Question: Store label information into history table | Swift | Xcode
If someone can help me with this. So basically what this application does is, it uses azure cognitive services to convert a picture into text and display it in the second screen when analyze is pressed, I want this information to be stored in the third view as a history. Can anyone help in achieving this? Very new in swift, so trying to figure out stuff. Thanks in advance.
Screenshot of the app main storyboard, to clarify what I am asking:

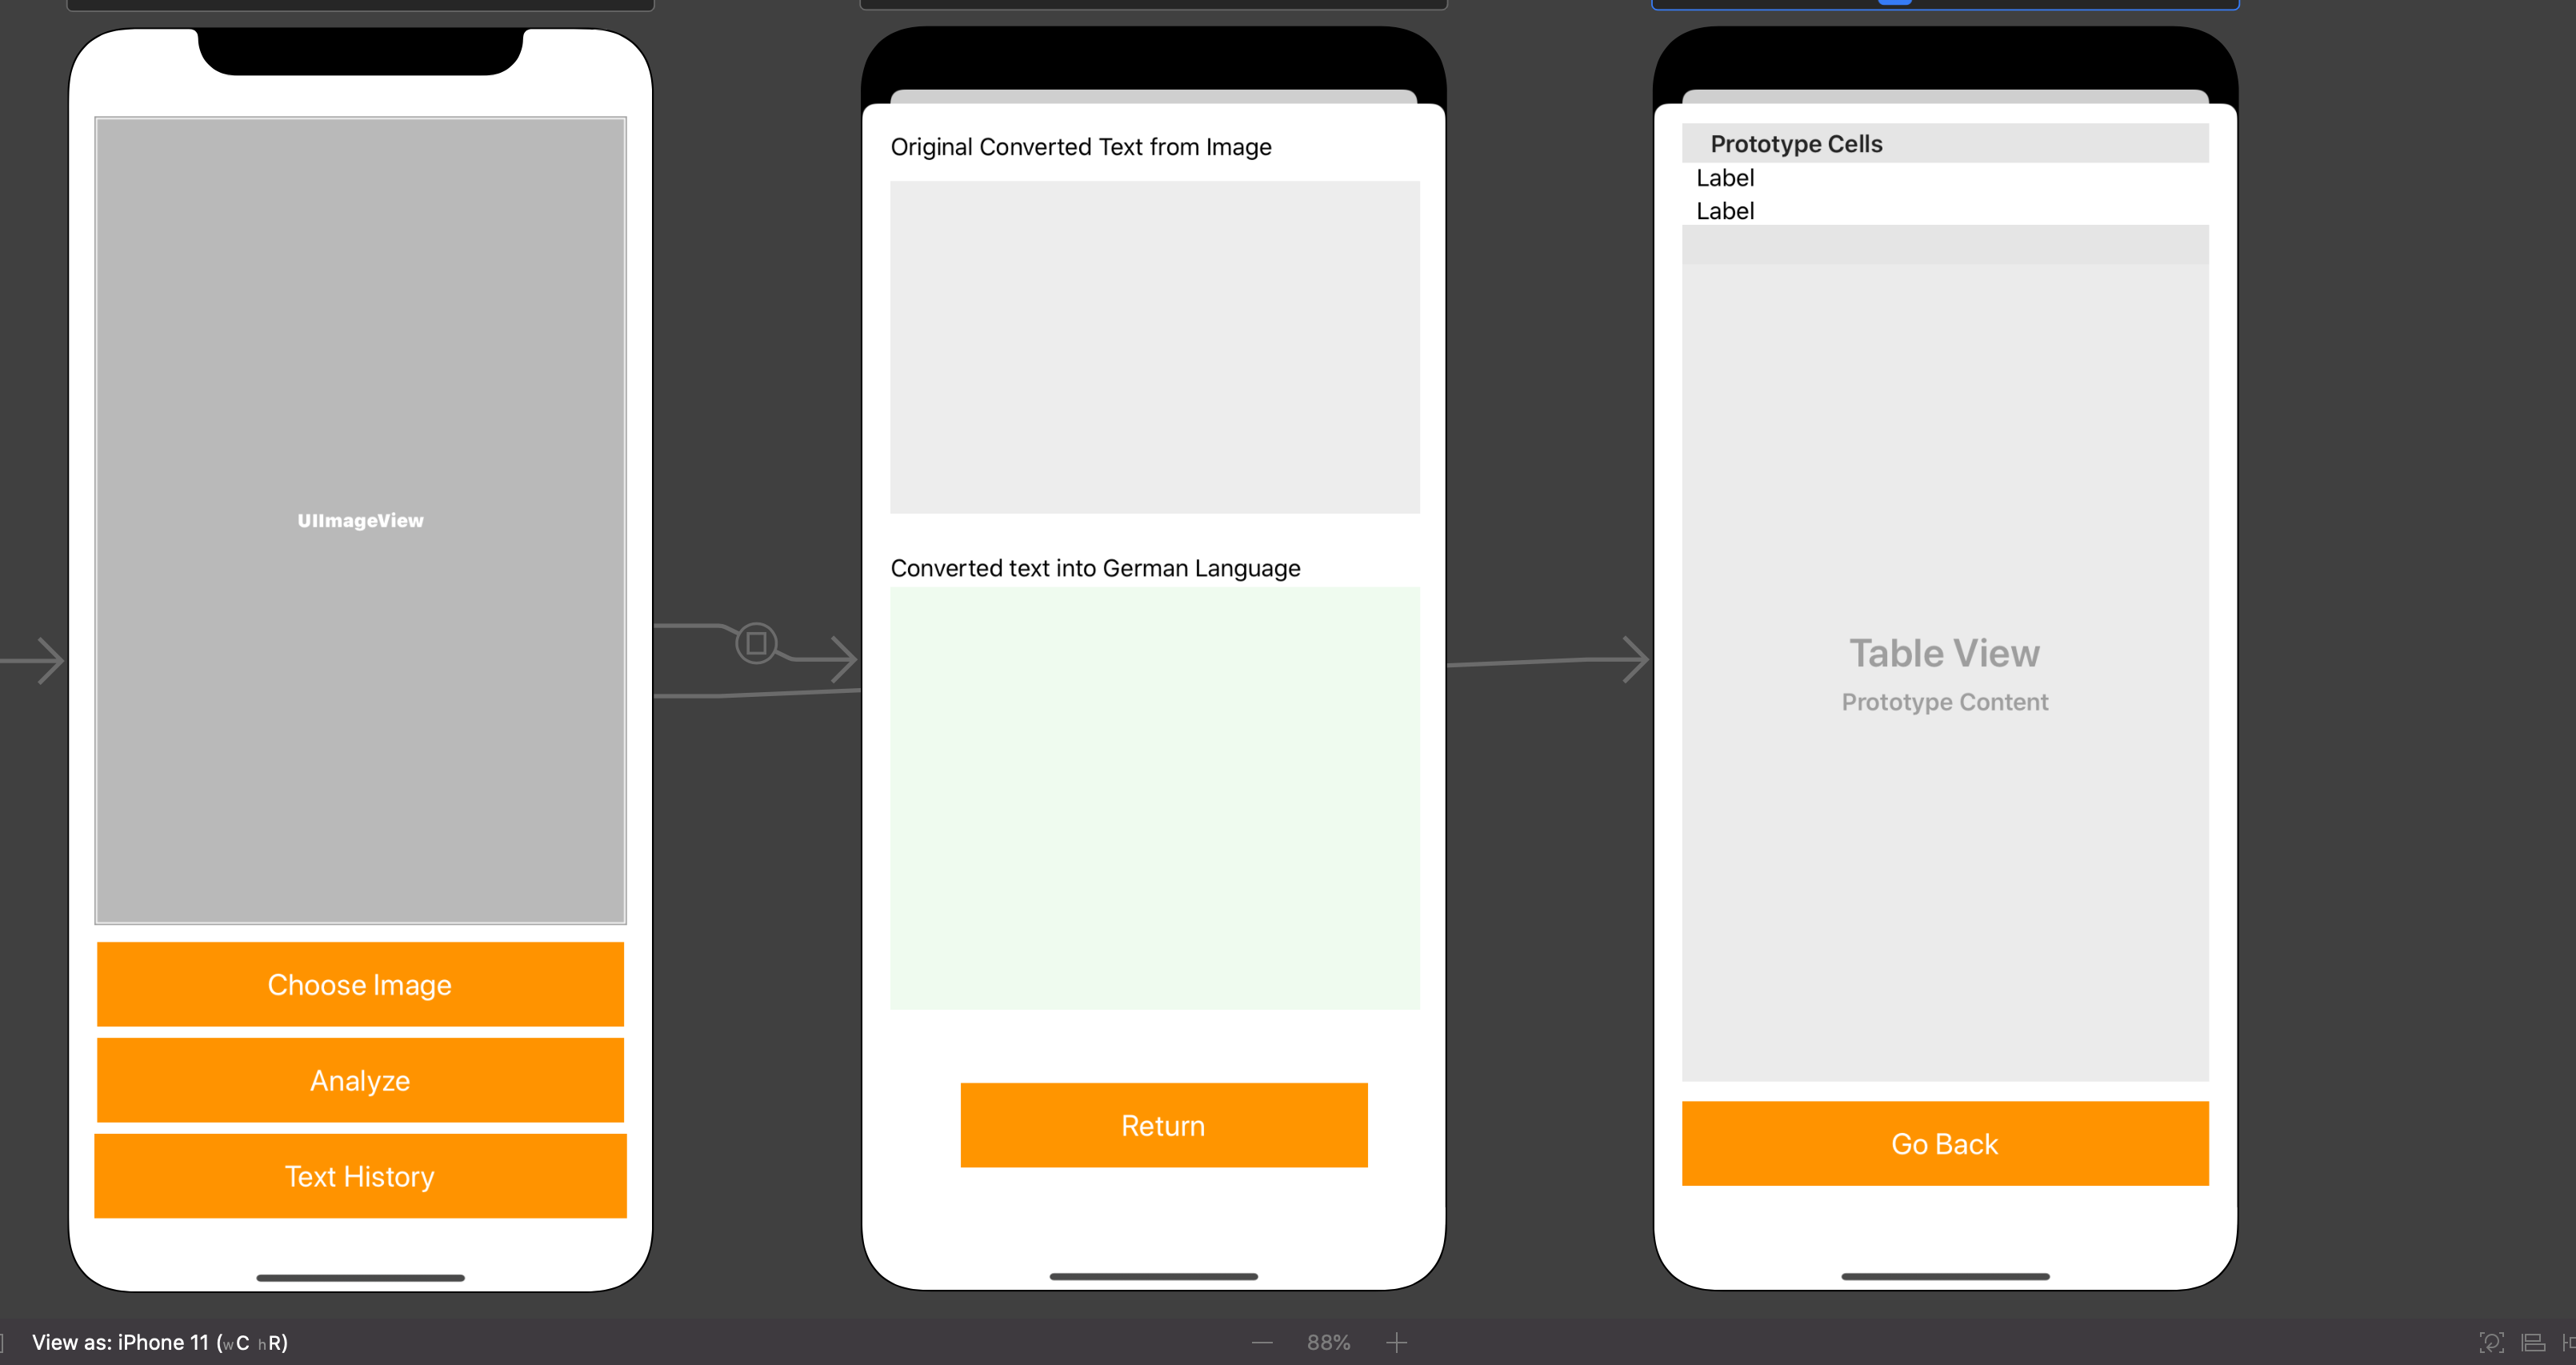
Answer: So all you really need is a data structure that allows you to store your data and allow it to be passed between view controllers. The simple approach would be to have:
'''
struct PictureDetail {
photo: UIImage
text: String
}
'''
Depending on the volume/size of images, you'd probably better actually holding the photos as files and just keeping the file path in the struct and have a calculated property that retrieves it from disk:
'''
struct PictureDetail {
photoPath: URL
text: String
photo: UIImage {
// load photo from URL & return
}
}
'''
The you need some form of collection to hold all your data and to allow it to be injected into wherever it is needed
'''
class DataModel {
var pictureData: [PictureDetail] = []
func addPictureDetail(picture: UIImage, text: String) {
//save picture to disk and obtain URL
pictureData.append(PictureDetail(url: url, text: text)
}
'''
Then instantiate the data model in your initial view controller
'''
let dataModel = DataModel()
'''
And then have a DataModel property in the other VCs, and inject the value during your 'prepare(for segue: IUSegue)' method.